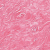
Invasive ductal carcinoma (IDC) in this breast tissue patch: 0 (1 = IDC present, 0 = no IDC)